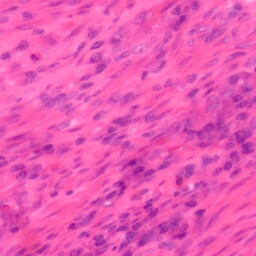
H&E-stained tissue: Colon